Aerial crown-view tile of a tropical tree (Barro Colorado Island, Panama), acquired 20250124:
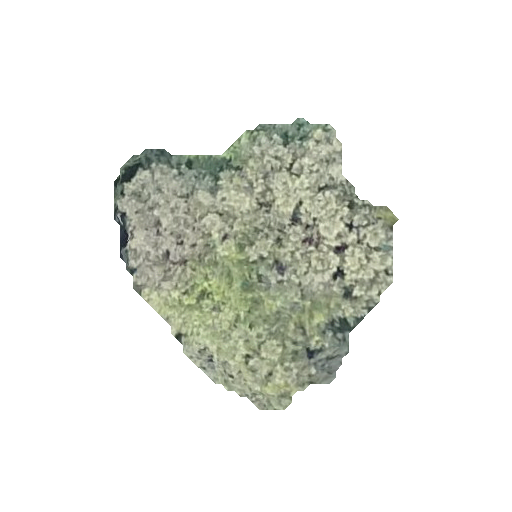
Species: Apeiba membranacea
GBIF accepted scientific name: Apeiba membranacea
Crown area: 82.221 m²